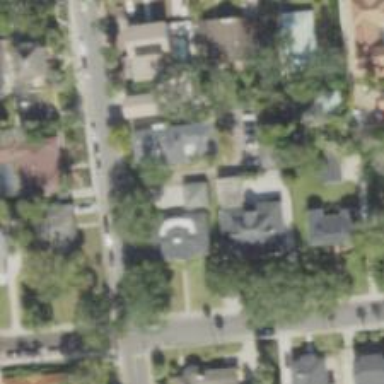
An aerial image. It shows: Neighbourhood designated as historic district.